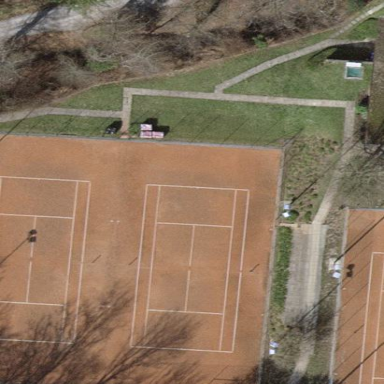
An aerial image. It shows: Sandy tennis court in leisure land pitch.